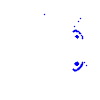
Particle: electron